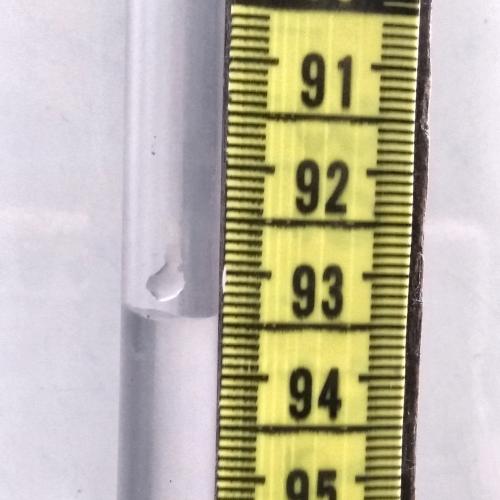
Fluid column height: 93.4 cm